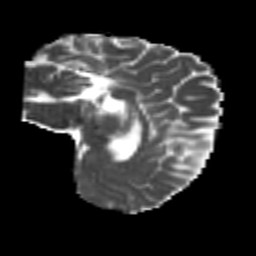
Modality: MD
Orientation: sagittal
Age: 24
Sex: female
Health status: healthy
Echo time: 0.074 s